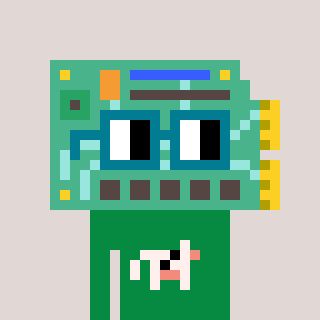
a pixel art character with square dark green glasses, a chipboard-shaped head and a green-colored body on a warm background